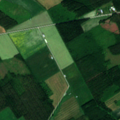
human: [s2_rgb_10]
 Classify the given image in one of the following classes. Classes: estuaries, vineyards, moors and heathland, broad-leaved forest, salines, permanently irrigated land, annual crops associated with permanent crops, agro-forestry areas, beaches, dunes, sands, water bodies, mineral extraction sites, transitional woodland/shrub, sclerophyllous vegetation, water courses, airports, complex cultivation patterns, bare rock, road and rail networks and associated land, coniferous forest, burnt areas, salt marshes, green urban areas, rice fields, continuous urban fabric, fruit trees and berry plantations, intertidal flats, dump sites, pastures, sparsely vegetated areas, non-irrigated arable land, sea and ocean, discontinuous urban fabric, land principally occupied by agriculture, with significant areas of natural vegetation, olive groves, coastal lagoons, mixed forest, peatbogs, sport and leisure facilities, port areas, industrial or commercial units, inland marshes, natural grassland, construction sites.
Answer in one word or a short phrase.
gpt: non-irrigated arable land, coniferous forest, mixed forest